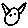
Label: cat